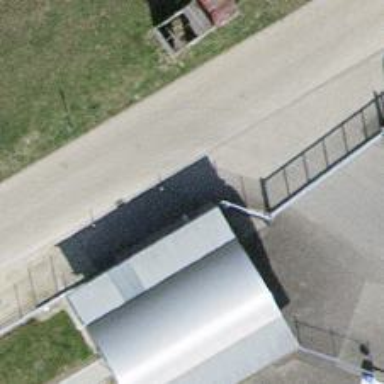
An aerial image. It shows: Entrance with barrier.